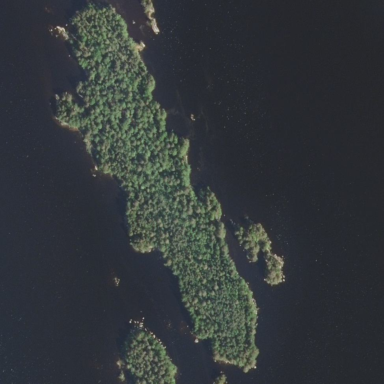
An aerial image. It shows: Islet covered with woodland.